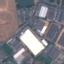
Label: Industrial